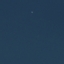
Land use / land cover: SeaLake